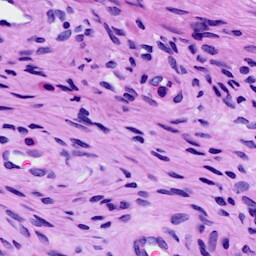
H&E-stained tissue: Cervix